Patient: sex F, age 46
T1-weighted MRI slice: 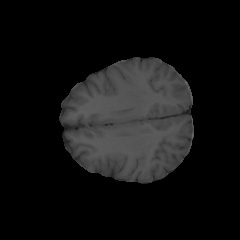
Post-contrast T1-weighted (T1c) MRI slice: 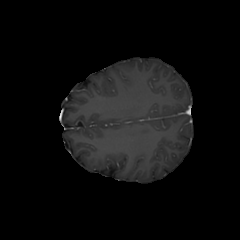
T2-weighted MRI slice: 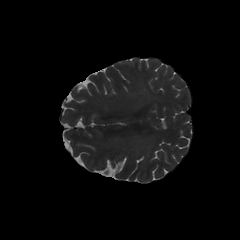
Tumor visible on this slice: no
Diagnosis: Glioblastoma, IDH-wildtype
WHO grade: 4